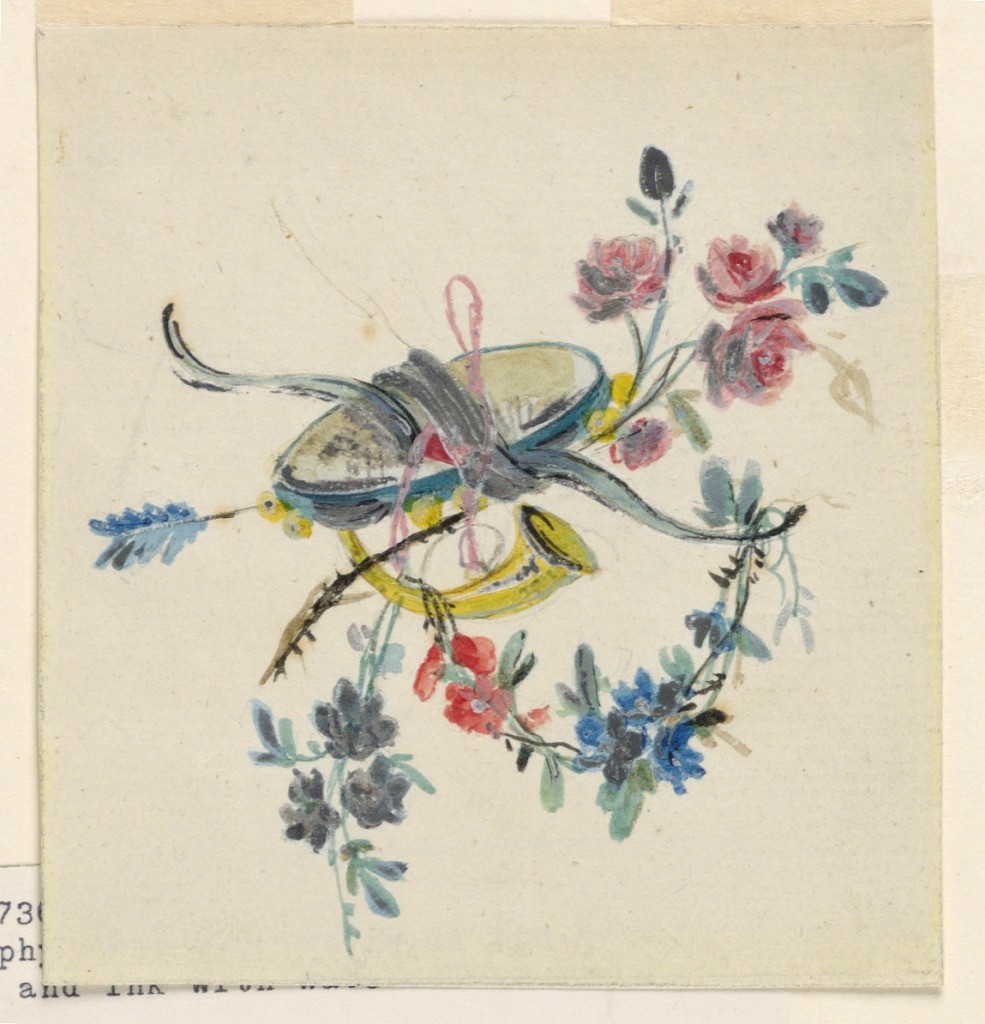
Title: Trophy
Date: ca. 1780
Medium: Pen and ink, brush and watercolor, black chalk on paper
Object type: Drawing
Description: A tambourin, a bow, and a hunting horn.